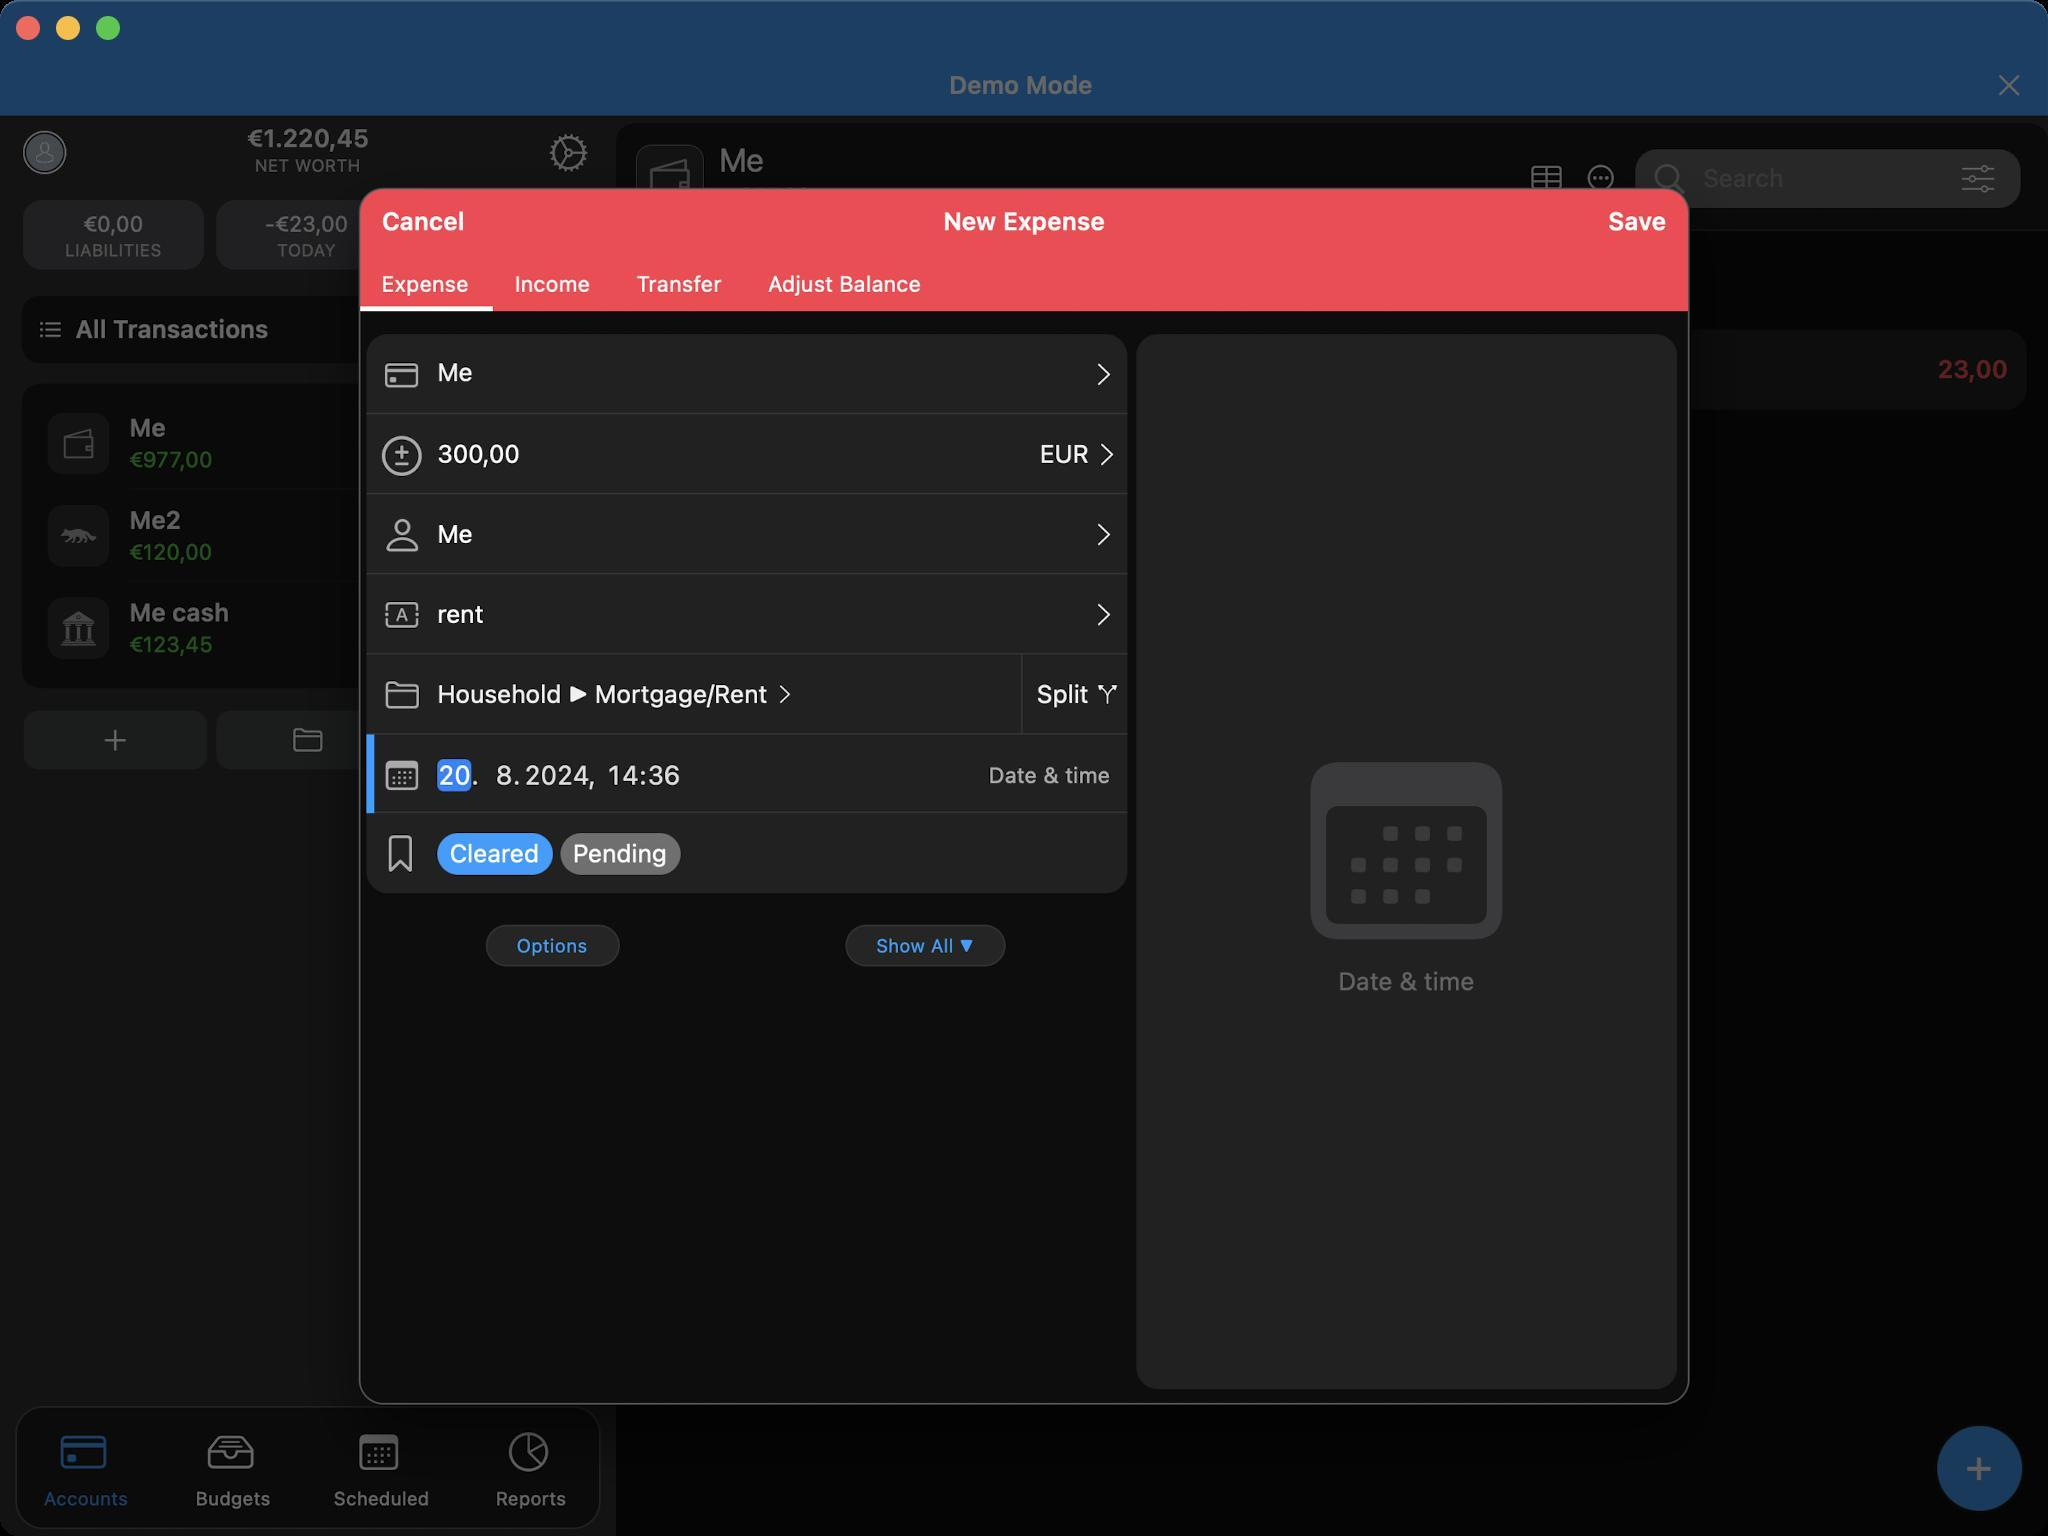
Accessibility tree:
{"name": "MoneyWiz", "role": "AXWindow", "description": null, "role_description": "standard window", "value": null, "position": "352.00;95.00", "size": "1024;768", "children": [{"name": null, "role": "AXGroup", "description": null, "role_description": "group", "value": null, "position": "0.00;0.00", "size": "1024;768", "children": [{"name": null, "role": "AXGroup", "description": null, "role_description": "group", "value": null, "position": "0.00;0.00", "size": "1024;768", "children": [{"name": null, "role": "AXGroup", "description": null, "role_description": "group", "value": null, "position": "179.41;93.94", "size": "665;608", "children": [{"name": null, "role": "AXButton", "description": "Back", "role_description": "button", "value": null, "position": "179.41;93.94", "size": "69;34", "children": []}, {"name": null, "role": "AXStaticText", "description": "New Expense", "role_description": "text", "value": null, "position": "248.71;93.94", "size": "527;34", "children": []}, {"name": null, "role": "AXButton", "description": "Done", "role_description": "button", "value": null, "position": "694.93;93.94", "size": "150;34", "children": []}, {"name": null, "role": "AXButton", "description": "Expense", "role_description": "button", "value": null, "position": "179.41;127.82", "size": "67;28", "children": []}, {"name": null, "role": "AXButton", "description": "Income", "role_description": "button", "value": null, "position": "246.08;127.82", "size": "61;28", "children": []}, {"name": null, "role": "AXButton", "description": "Transfer", "role_description": "button", "value": null, "position": "306.86;127.82", "size": "66;28", "children": []}, {"name": null, "role": "AXButton", "description": "Adjust Balance", "role_description": "button", "value": null, "position": "372.67;127.82", "size": "100;28", "children": []}, {"name": null, "role": "AXButton", "description": "Me", "role_description": "button", "value": null, "position": "218.68;166.32", "size": "302;40", "children": []}, {"name": null, "role": "AXButton", "description": "Forward", "role_description": "button", "value": null, "position": "532.84;167.09", "size": "31;40", "children": []}, {"name": null, "role": "AXGroup", "description": null, "role_description": "group", "value": null, "position": "183.26;207.13", "size": "380;40", "children": [{"name": null, "role": "AXTextField", "description": null, "role_description": "text field", "value": "300,00", "position": "218.68;207.13", "size": "265;40", "children": []}, {"name": null, "role": "AXButton", "description": "EUR", "role_description": "button", "value": null, "position": "494.34;207.13", "size": "69;40", "children": []}]}, {"name": null, "role": "AXTextField", "description": null, "role_description": "text field", "value": "Me", "position": "218.68;247.17", "size": "319;40", "children": []}, {"name": null, "role": "AXButton", "description": "Forward", "role_description": "button", "value": null, "position": "532.84;247.17", "size": "31;40", "children": []}, {"name": null, "role": "AXTextField", "description": null, "role_description": "text field", "value": "rent", "position": "218.68;287.21", "size": "319;40", "children": []}, {"name": null, "role": "AXButton", "description": "Forward", "role_description": "button", "value": null, "position": "532.84;287.21", "size": "31;40", "children": []}, {"name": null, "role": "AXButton", "description": "Household ▶︎ Mortgage/Rent", "role_description": "button", "value": null, "position": "218.68;327.25", "size": "166;40", "children": []}, {"name": null, "role": "AXButton", "description": "Forward", "role_description": "button", "value": null, "position": "384.23;327.25", "size": "19;40", "children": []}, {"name": null, "role": "AXButton", "description": "Split", "role_description": "button", "value": null, "position": "518.21;327.25", "size": "26;40", "children": []}, {"name": null, "role": "AXButton", "description": "arrow.branch", "role_description": "button", "value": null, "position": "544.39;327.25", "size": "19;40", "children": []}, {"name": null, "role": "AXStaticText", "description": "Date & time", "role_description": "text", "value": null, "position": "494.34;367.29", "size": "61;40", "children": []}, {"name": null, "role": "AXGroup", "description": null, "role_description": "group", "value": null, "position": "218.68;379.61", "size": "122;15", "children": [{"name": null, "role": "AXPopUpButton", "description": "20. August 2024", "role_description": "date time area", "value": null, "position": "218.68;379.61", "size": "122;15", "children": []}]}, {"name": null, "role": "AXGroup", "description": null, "role_description": "group", "value": null, "position": "218.68;406.56", "size": "337;40", "children": [{"name": null, "role": "AXGroup", "description": null, "role_description": "group", "value": null, "position": "218.68;416.57", "size": "122;21", "children": [{"name": null, "role": "AXButton", "description": "Cleared", "role_description": "button", "value": null, "position": "218.68;416.57", "size": "58;21", "children": []}, {"name": null, "role": "AXButton", "description": "Pending", "role_description": "button", "value": null, "position": "280.28;416.57", "size": "60;21", "children": []}]}]}, {"name": null, "role": "AXButton", "description": "Options", "role_description": "button", "value": null, "position": "242.93;462.38", "size": "67;21", "children": []}, {"name": null, "role": "AXButton", "description": "Show All ▼", "role_description": "button", "value": null, "position": "422.73;462.38", "size": "80;21", "children": []}, {"name": null, "role": "AXStaticText", "description": "No data", "role_description": "text", "value": null, "position": "567.49;167.09", "size": "270;527", "children": []}, {"name": null, "role": "AXGroup", "description": null, "role_description": "group", "value": null, "position": "642.95;364.21", "size": "121;134", "children": [{"name": null, "role": "AXStaticText", "description": "Date & time", "role_description": "text", "value": null, "position": "669.13;483.56", "size": "68;15", "children": []}]}]}]}]}, {"name": null, "role": "AXButton", "description": null, "role_description": "close button", "value": null, "position": "7.00;6.00", "size": "14;16", "children": []}, {"name": null, "role": "AXButton", "description": null, "role_description": "full screen button", "value": null, "position": "47.00;6.00", "size": "14;16", "children": [{"name": null, "role": "AXGroup", "description": null, "role_description": "group", "value": null, "position": "47.00;6.00", "size": "14;16", "children": [{"name": null, "role": "AXGroup", "description": null, "role_description": "group", "value": null, "position": "47.00;6.00", "size": "14;16", "children": []}]}]}, {"name": null, "role": "AXButton", "description": null, "role_description": "minimize button", "value": null, "position": "27.00;6.00", "size": "14;16", "children": []}]}